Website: apple
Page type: address-validator
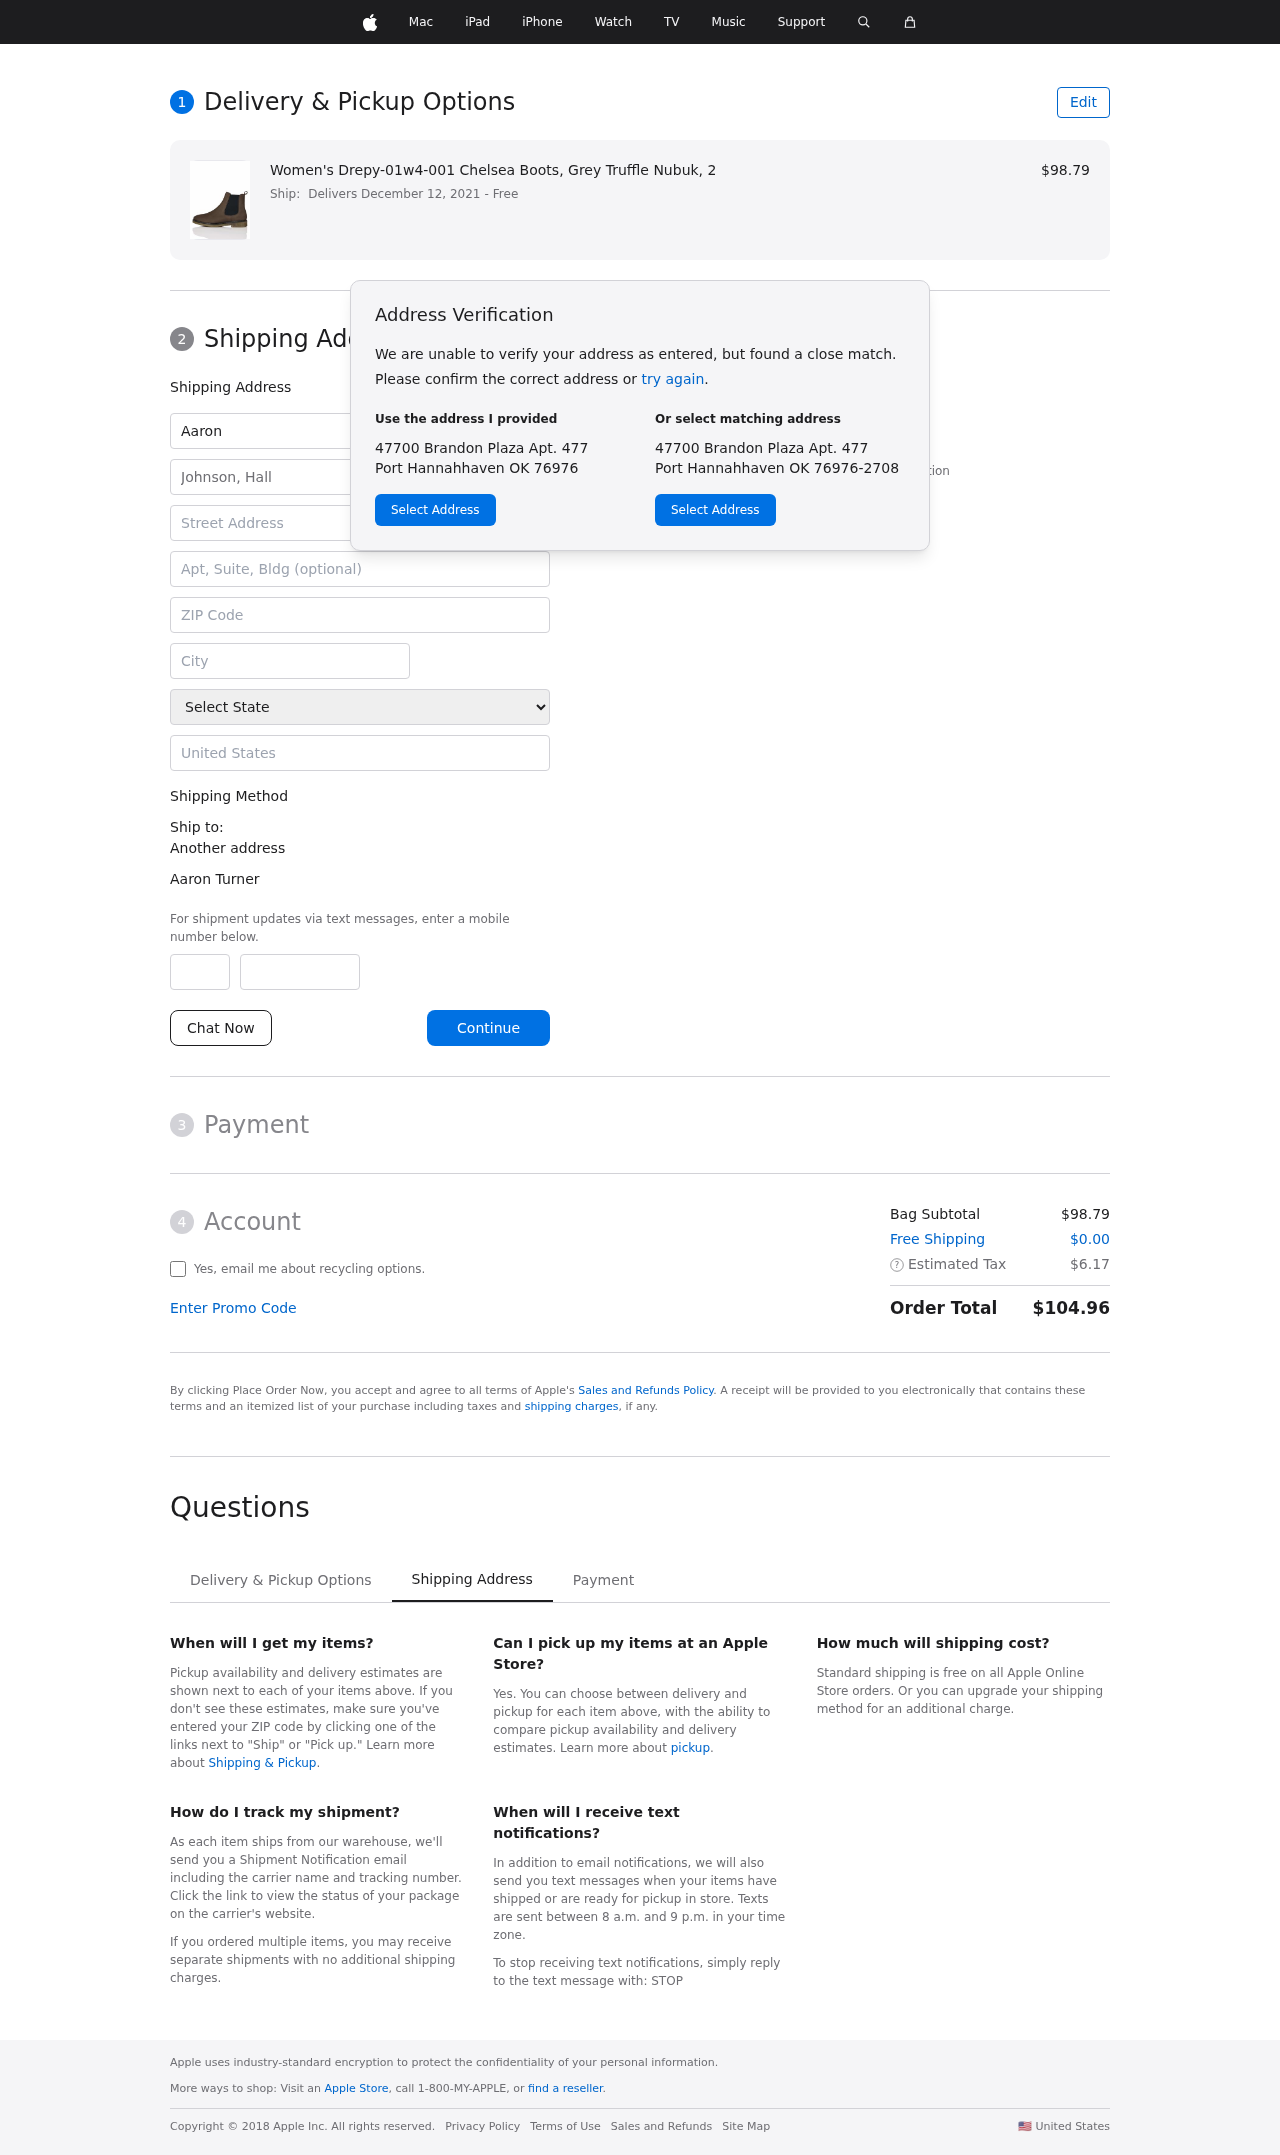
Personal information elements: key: PII_CITY
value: Port Hannahhaven
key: PII_COMPANY
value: Johnson, Hall and Curtis
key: PII_COUNTRY
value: United States
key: PII_FIRSTNAME
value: Aaron
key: PII_FULLNAME
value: Aaron Turner
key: PII_LASTNAME
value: Turner
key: PII_PHONE_AREA
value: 733
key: PII_PHONE_SUFFIX
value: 8158
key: PII_POSTCODE
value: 76976
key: PII_STATE
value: Oklahoma
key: PII_STREET
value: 47700 Brandon Plaza Apt. 477
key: PII_STREET2
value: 620 Adam Lane
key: PII_CITY_STATE_ZIP
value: Port Hannahhaven OK 76976
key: PII_STATE_ABBR
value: OK
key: PII_POSTCODE_FULL
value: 76976
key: PII_POSTCODE_NUMERIC
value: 76976
Product elements: key: PRODUCT1_NAME
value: Women's Drepy-01w4-001 Chelsea Boots, Grey Truffle Nubuk, 2
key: PRODUCT1_PRICE
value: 98.79
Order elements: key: ORDER_DELIVERY_DATE
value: Delivers December 12, 2021
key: ORDER_SUBTOTAL
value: $98.79
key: ORDER_SHIPPING_COST
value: $0.00
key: ORDER_TAX
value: $6.17
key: ORDER_TOTAL
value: $104.96